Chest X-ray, PA view. Patient: 42 years old, sex F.
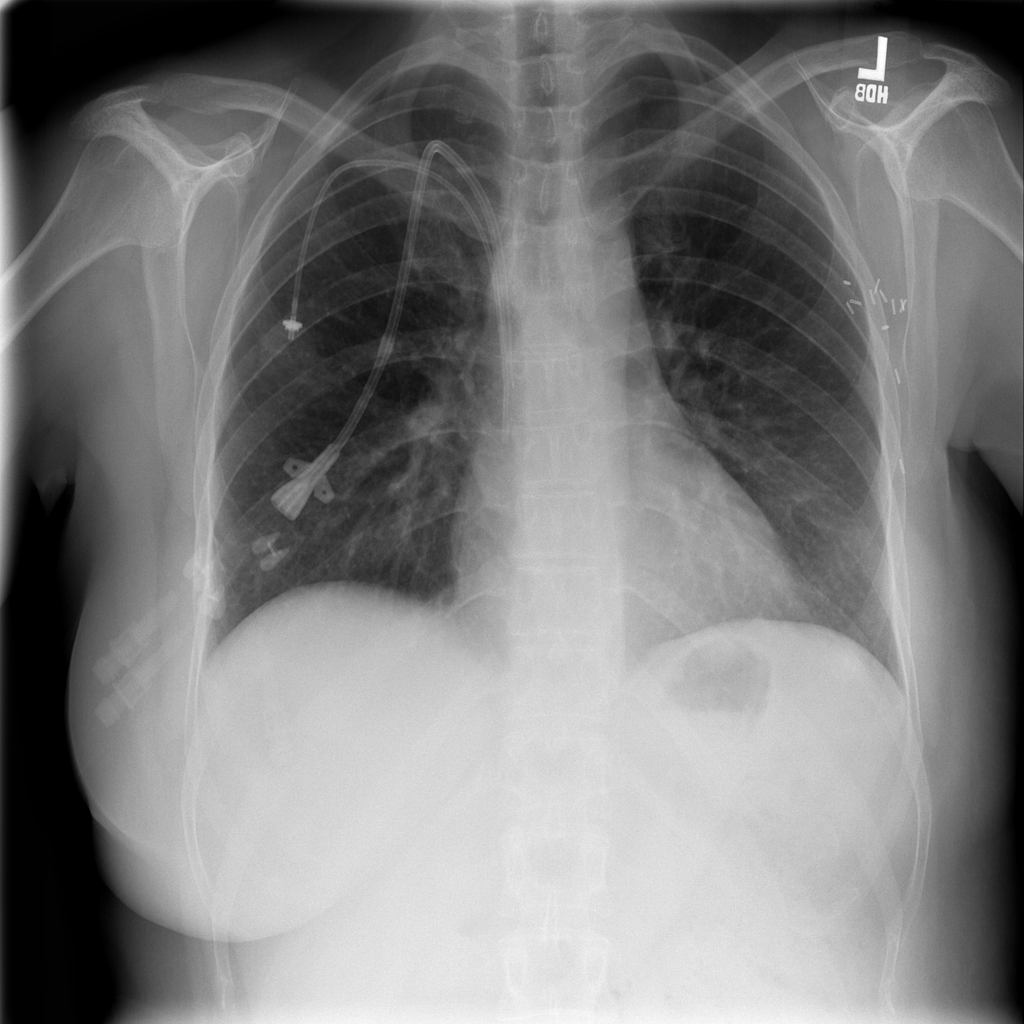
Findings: No Finding